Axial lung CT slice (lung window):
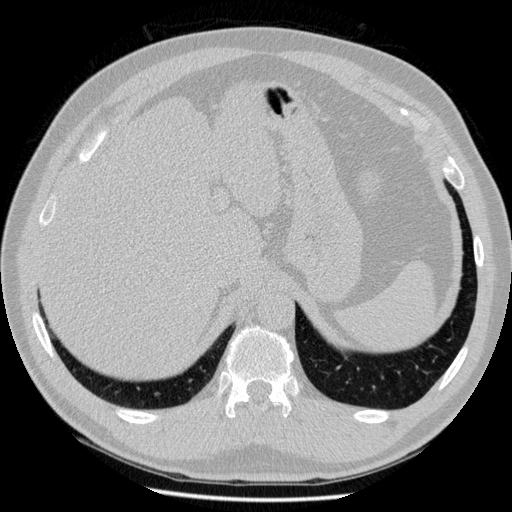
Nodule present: no